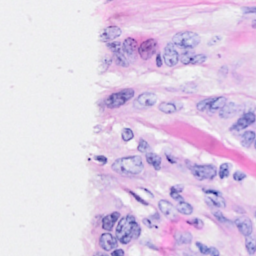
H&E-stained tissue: Breast